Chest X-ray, PA view. Patient: 34 years old, sex F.
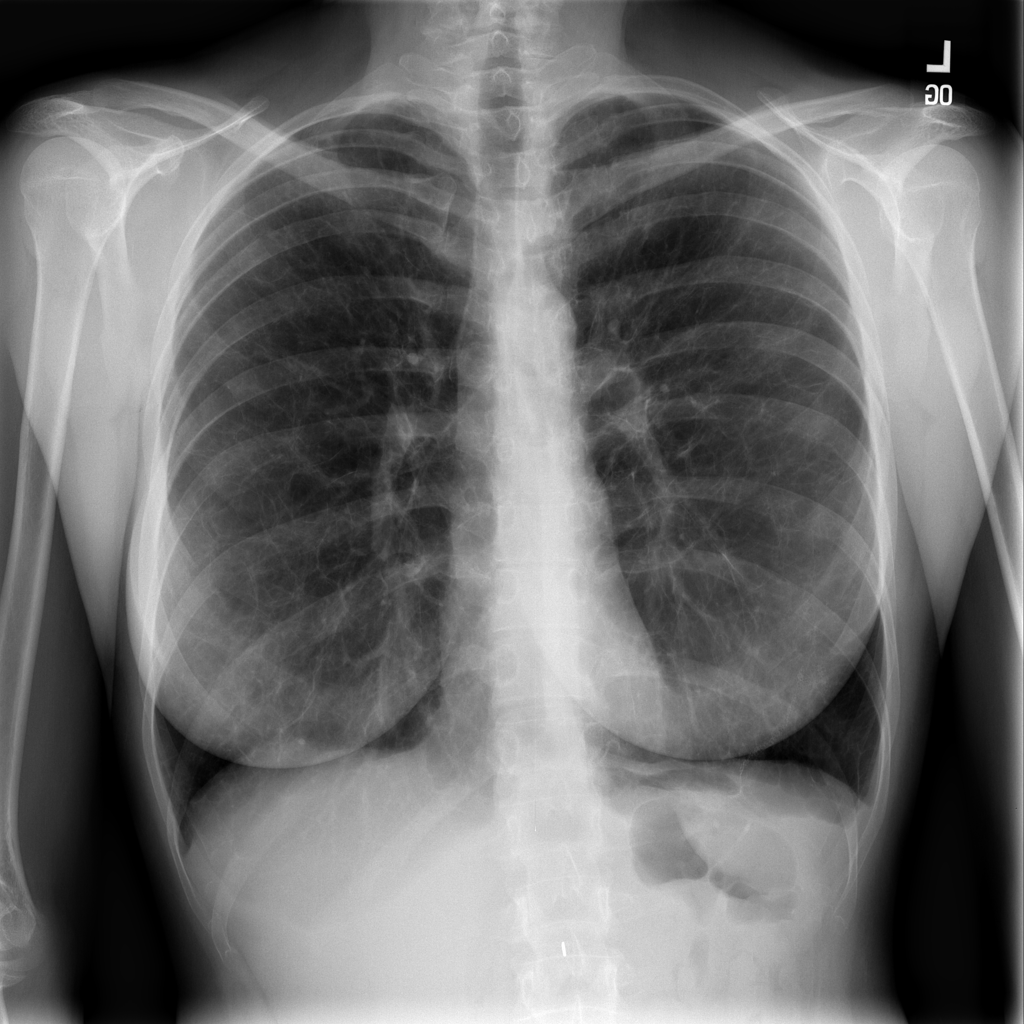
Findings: No Finding